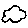
Label: cloud